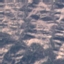
Land use / land cover: HerbaceousVegetation